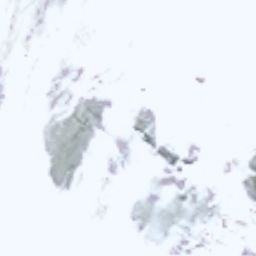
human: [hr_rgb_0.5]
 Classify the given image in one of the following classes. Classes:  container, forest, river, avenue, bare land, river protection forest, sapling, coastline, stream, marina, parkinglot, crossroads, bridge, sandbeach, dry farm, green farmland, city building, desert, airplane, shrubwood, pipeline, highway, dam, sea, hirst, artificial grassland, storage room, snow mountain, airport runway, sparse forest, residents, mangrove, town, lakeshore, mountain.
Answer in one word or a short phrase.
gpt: snow mountain